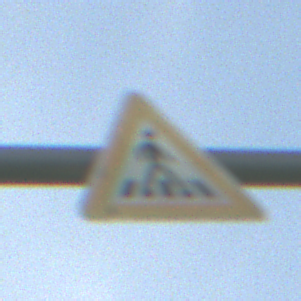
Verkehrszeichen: FussgaengerueberwegLinks
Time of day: MorningAfternoon
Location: Outdoor (Nature)
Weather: PartlyCloudy
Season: NotSpecified
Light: Natural